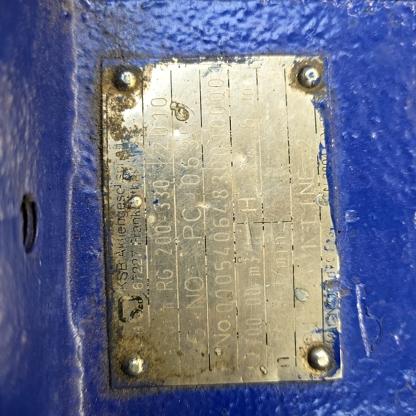
Klasa: tabliczka-znamionowa